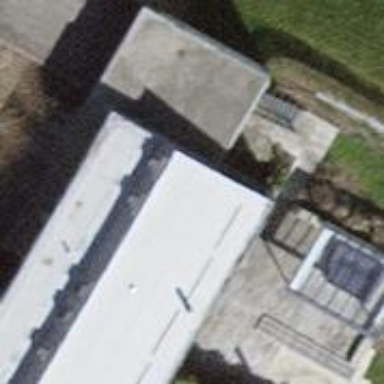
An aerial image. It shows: Garage with flat roof.